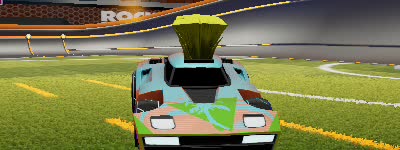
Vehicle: breakout